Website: home-depot
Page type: account-selection
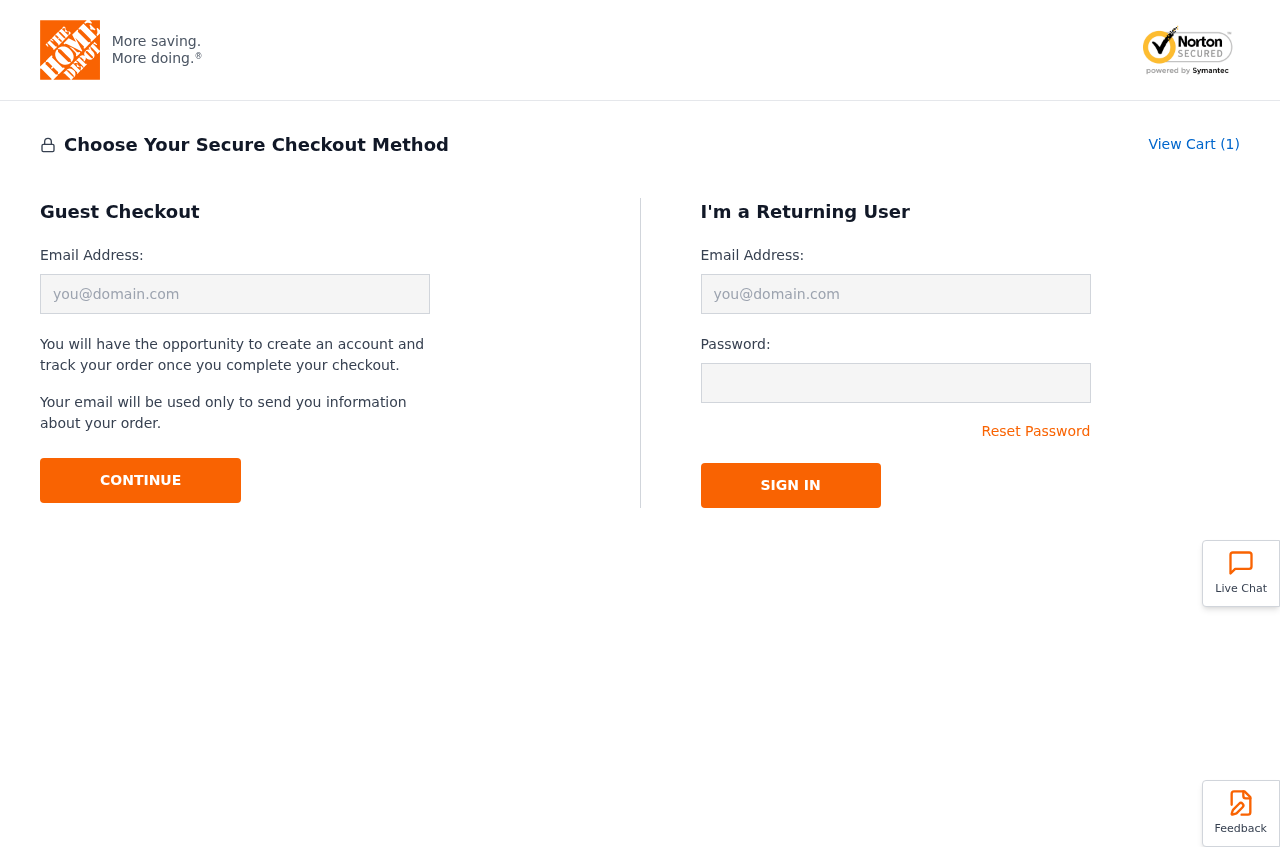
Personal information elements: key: PII_EMAIL
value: carmen.gibbs@hotmail.com
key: PII_LOGIN_USERNAME
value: carmen2620
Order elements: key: ORDER_NUM_ITEMS
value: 1